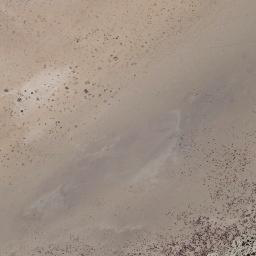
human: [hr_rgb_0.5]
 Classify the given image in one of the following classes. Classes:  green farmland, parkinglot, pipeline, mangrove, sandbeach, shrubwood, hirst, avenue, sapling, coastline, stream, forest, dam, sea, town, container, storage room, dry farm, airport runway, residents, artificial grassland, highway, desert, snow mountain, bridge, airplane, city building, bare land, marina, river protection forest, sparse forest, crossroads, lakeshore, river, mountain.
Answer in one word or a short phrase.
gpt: bare land